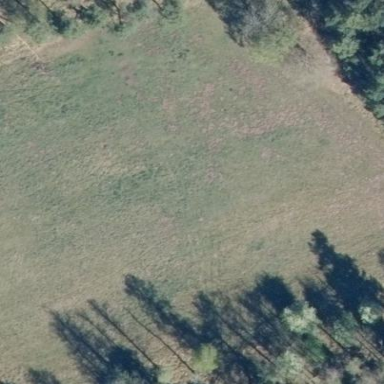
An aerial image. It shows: Beautiful meadow.